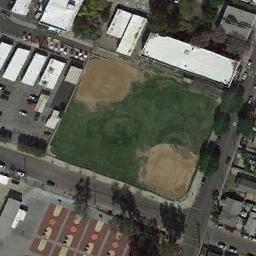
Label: baseball_diamond